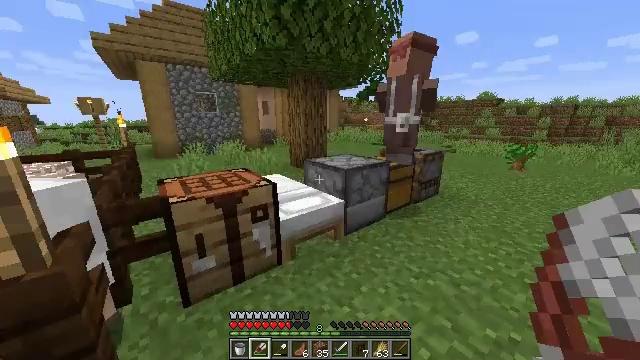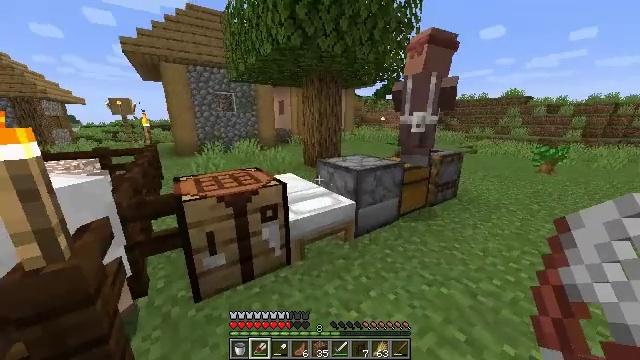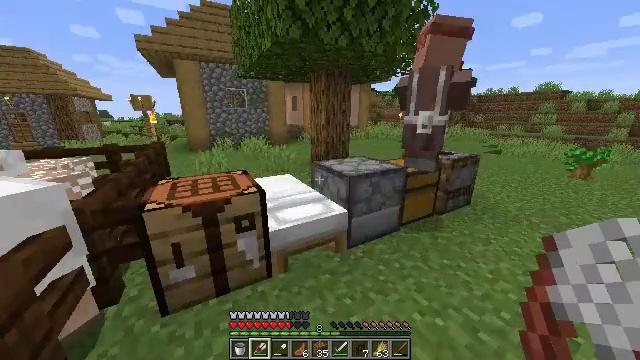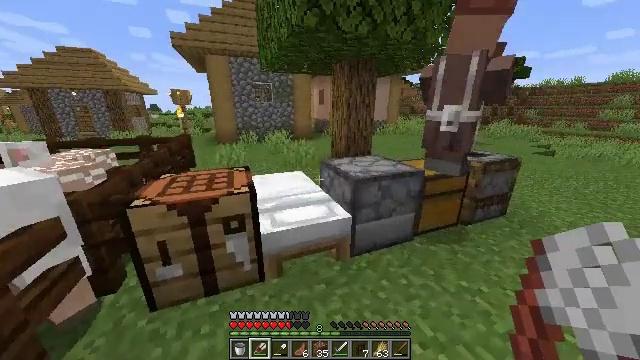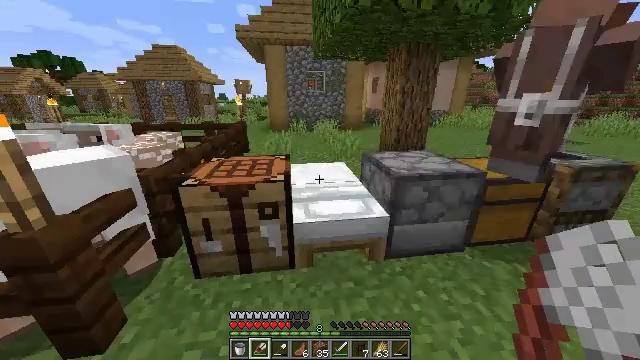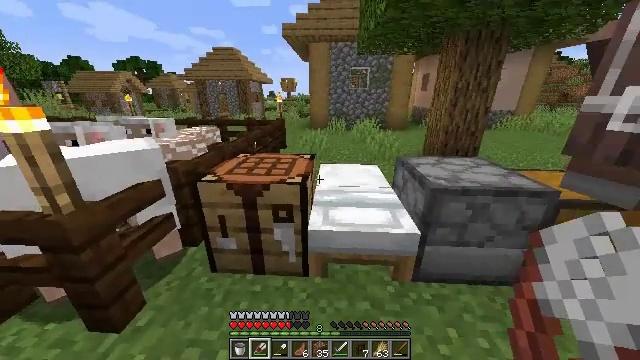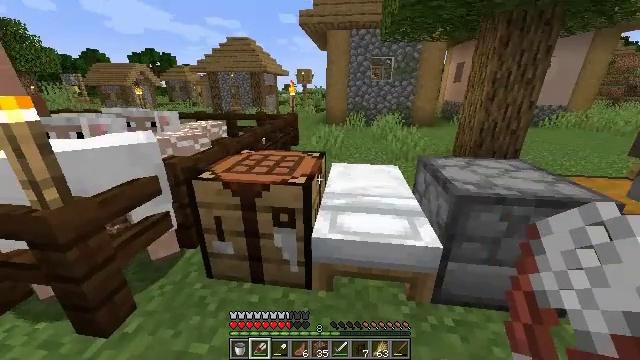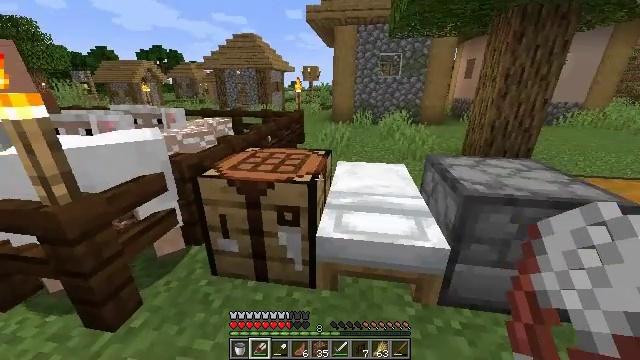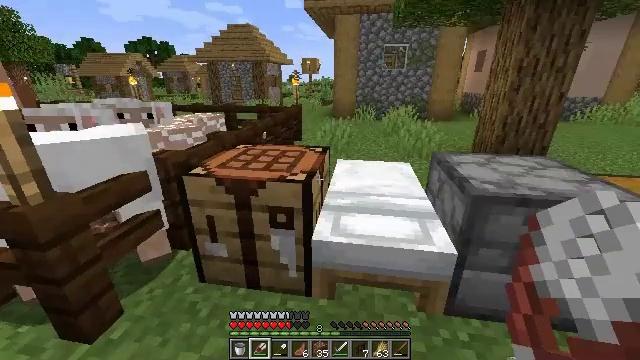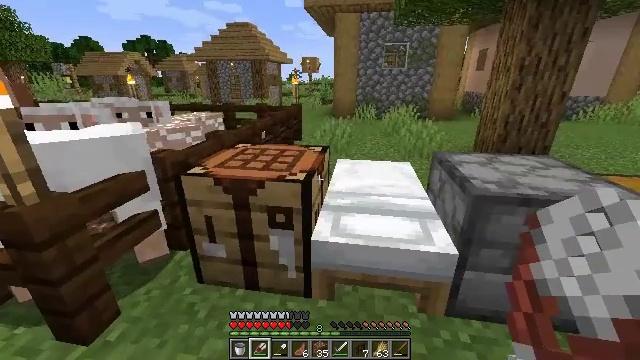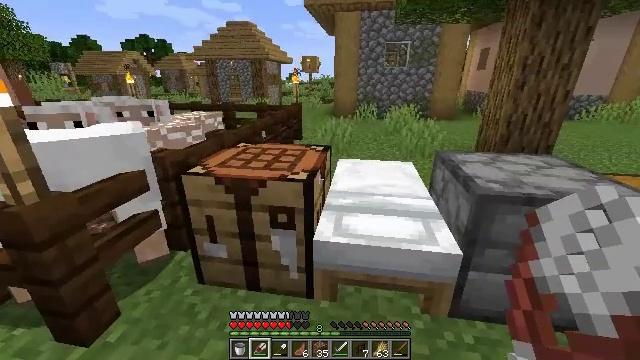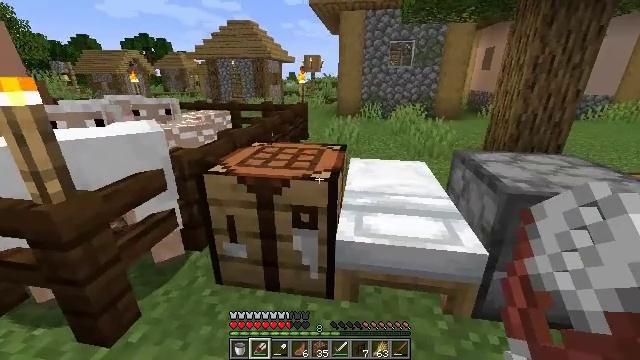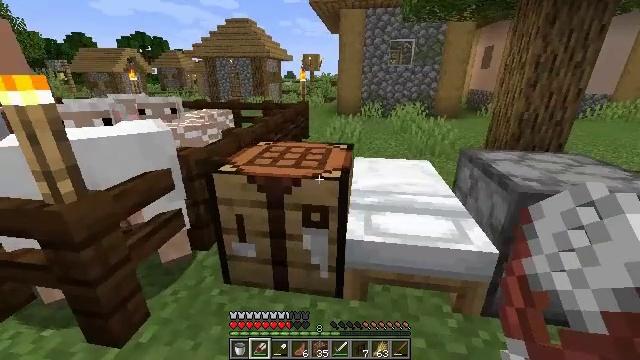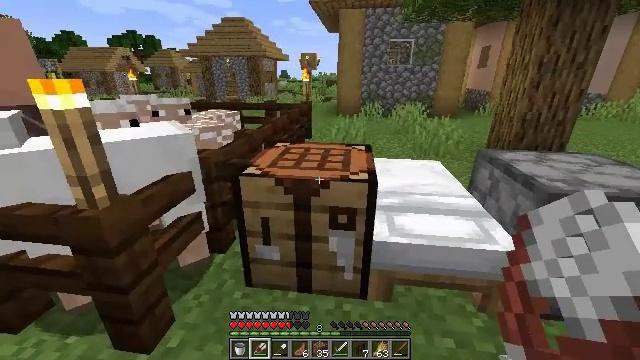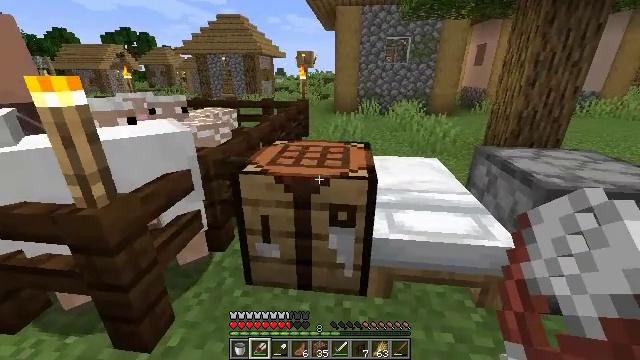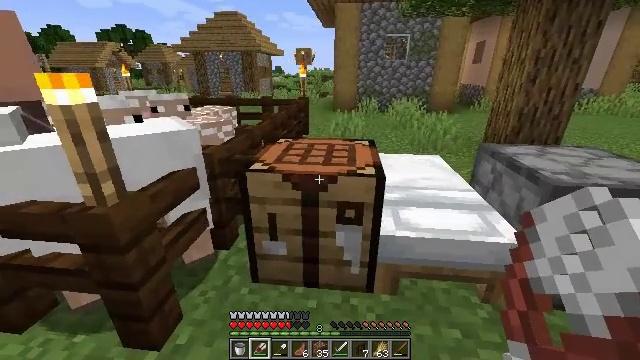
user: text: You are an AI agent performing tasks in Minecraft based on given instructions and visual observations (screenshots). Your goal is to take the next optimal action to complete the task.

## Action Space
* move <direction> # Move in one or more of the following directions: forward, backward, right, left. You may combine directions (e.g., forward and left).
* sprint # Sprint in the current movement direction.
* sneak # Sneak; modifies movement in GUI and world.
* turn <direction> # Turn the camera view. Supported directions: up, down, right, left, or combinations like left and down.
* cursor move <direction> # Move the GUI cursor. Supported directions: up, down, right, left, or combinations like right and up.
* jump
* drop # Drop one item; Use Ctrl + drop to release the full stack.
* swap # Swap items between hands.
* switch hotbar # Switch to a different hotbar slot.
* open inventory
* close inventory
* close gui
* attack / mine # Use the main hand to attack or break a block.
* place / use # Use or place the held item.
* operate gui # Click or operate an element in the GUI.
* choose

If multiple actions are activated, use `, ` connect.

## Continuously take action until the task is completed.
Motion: motion action
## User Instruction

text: Combine wool in the crafting grid to craft a white carpet.
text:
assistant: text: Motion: move forward and move right, turn left
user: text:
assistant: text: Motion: move forward and move right, turn left
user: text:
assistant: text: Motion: move forward and move right, turn left and down
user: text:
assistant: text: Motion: move forward, turn left and down
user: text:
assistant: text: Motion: turn left
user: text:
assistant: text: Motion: turn left
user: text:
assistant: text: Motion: turn left
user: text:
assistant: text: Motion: no_op
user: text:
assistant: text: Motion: no_op
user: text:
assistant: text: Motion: move left
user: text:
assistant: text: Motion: move left
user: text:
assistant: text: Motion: move left
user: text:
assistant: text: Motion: turn right
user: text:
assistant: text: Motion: no_op
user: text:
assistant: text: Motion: no_op
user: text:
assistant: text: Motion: no_op
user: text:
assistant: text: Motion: no_op
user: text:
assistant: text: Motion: no_op
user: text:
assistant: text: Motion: no_op
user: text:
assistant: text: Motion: no_op
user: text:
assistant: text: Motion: no_op
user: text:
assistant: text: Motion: use / place
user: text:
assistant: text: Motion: use / place
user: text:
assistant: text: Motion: use / place
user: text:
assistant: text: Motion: no_op
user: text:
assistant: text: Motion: no_op
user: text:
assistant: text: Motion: no_op
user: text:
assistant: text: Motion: no_op
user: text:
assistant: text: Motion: no_op
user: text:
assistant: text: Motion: no_op